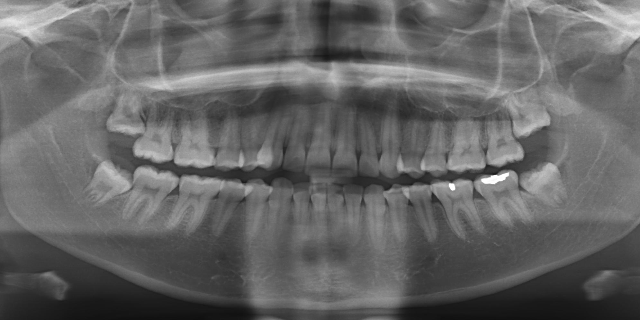
adult